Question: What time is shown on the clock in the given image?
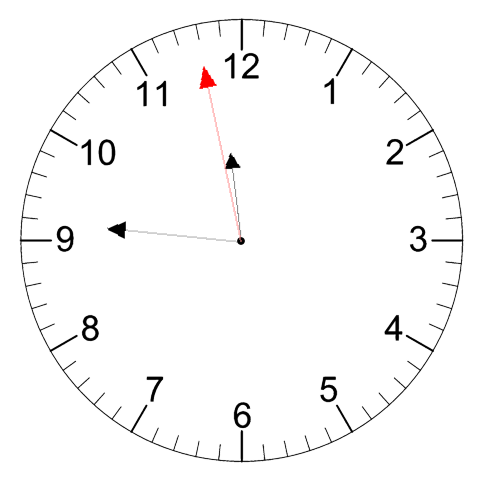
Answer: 11:45:58